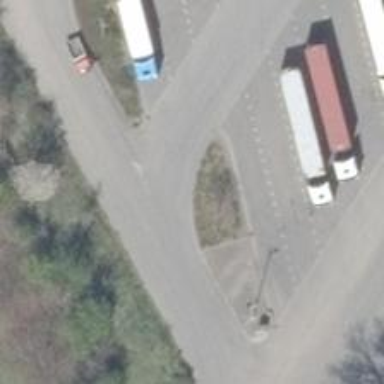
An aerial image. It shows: Road serving as parking aisle.